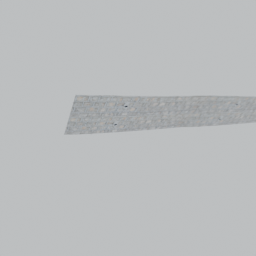
Label: architecture